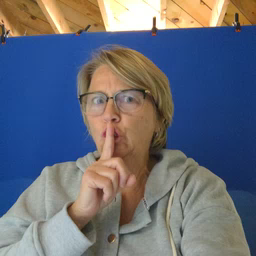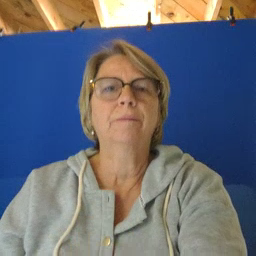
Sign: shhh